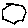
Label: hexagon